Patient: sex F, age 31
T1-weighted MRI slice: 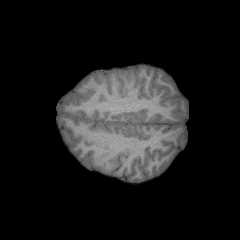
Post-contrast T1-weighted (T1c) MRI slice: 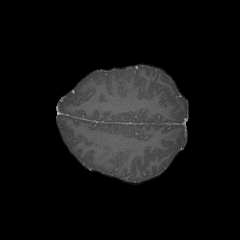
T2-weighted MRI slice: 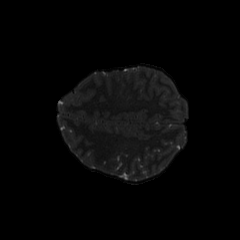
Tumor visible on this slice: no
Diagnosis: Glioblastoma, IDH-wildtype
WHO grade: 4